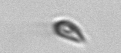
Label: Cryptophyta